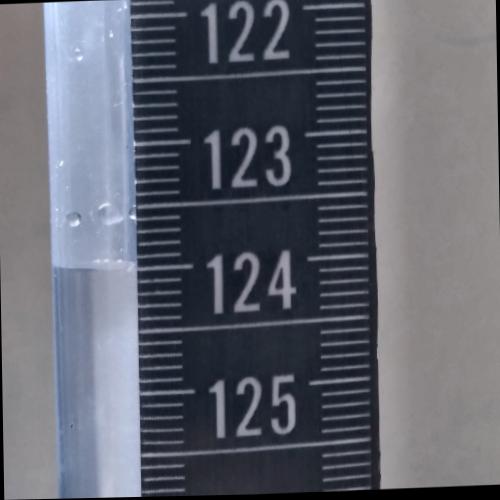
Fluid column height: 124.0 cm